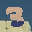
Label: 3